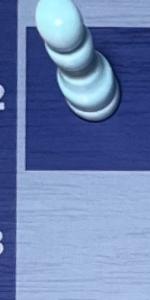
Label: Empty